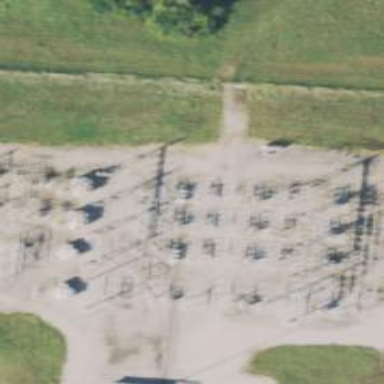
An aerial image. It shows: Switch used for power control.